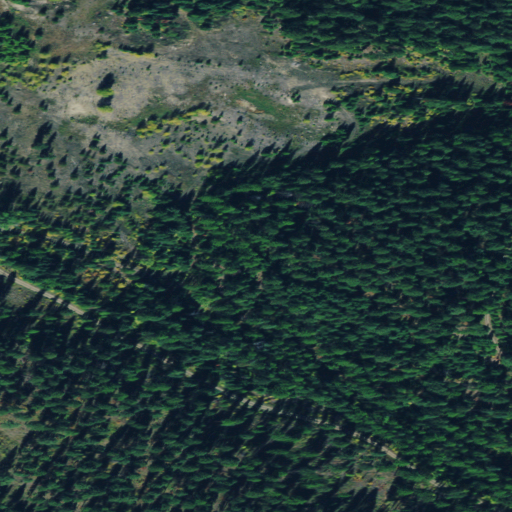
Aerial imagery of valley in Montana named Favorite Gulch containing evergreen forest, grassland, and shrub